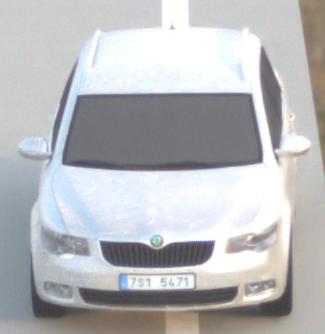
Make: Skoda
Model: Superb Combi 1.4 TSI
Detailed model: Superb (II) Combi
Model produced from: 2010/01
Model produced until: 2011/10
Doors: 5
Color: white
Road condition: dry road
Daytime: sunrise or sunset
Contrast: low contrast